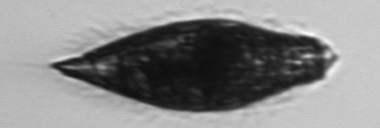
Label: Tiarina_fusus